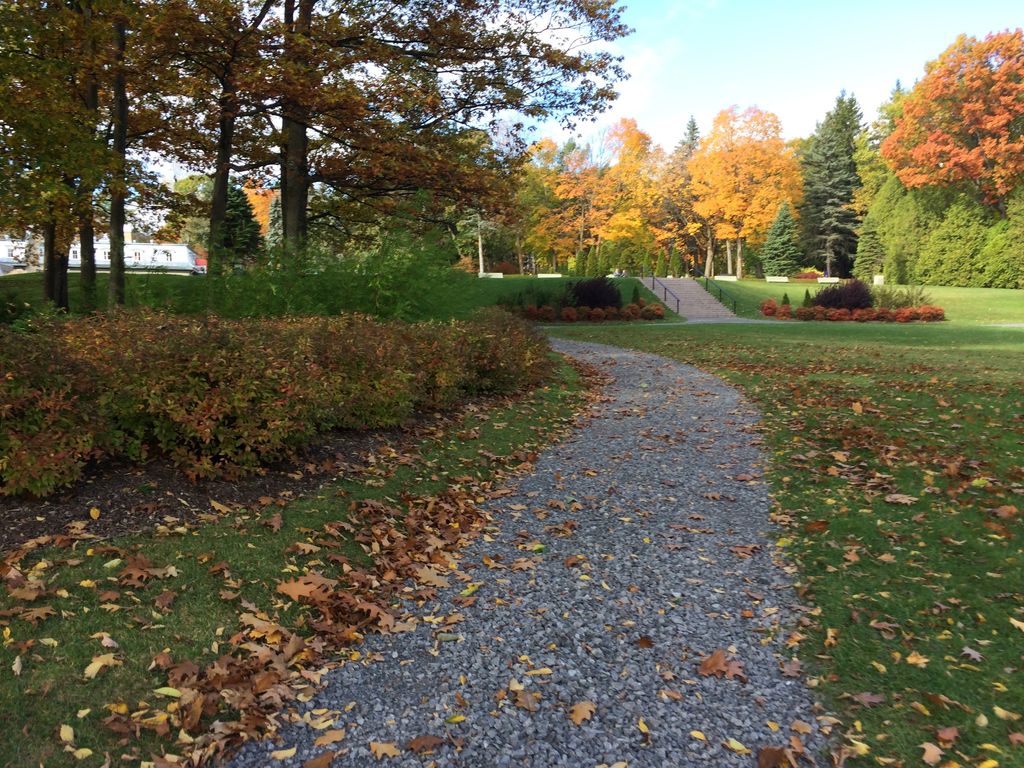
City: quebec_city